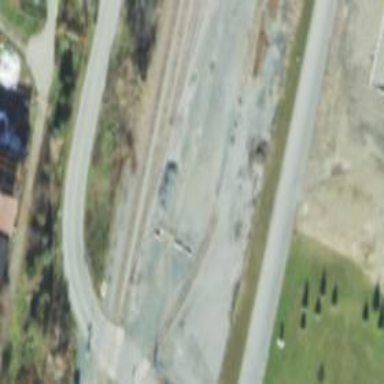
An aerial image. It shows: Railway siding with rails.